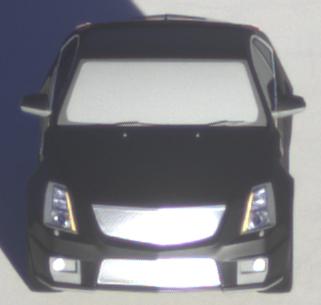
Make: Cadillac
Model: CTS-V
Detailed model: CTS-V (II) Limousine
Model produced from: 2008/11
Model produced until: 2010/12
Doors: 4
Color: black
Road condition: dry road
Daytime: sunrise or sunset
Contrast: high contrast